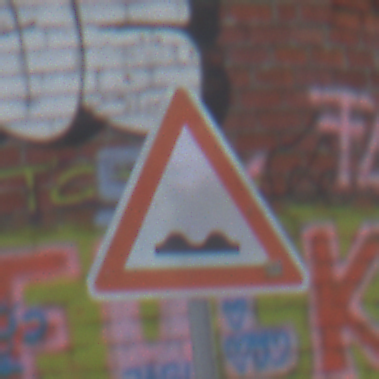
Verkehrszeichen: UnebeneFahrbahn
Umgebung: Outdoor, Suburban
Tageszeit: MorningAfternoon
Wetter: Overcast
Licht: Natural
Jahreszeit: NotSpecified
Kontrast: LowContrast